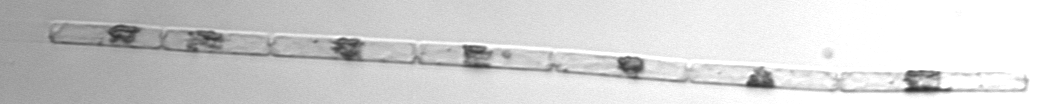
Label: Dactyliosolen_fragilissimus